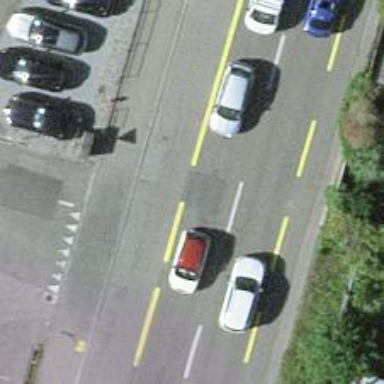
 with designated cycle lane on both sides."